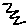
Label: zigzag